Question: I want to display my app logo displays in data folder like this

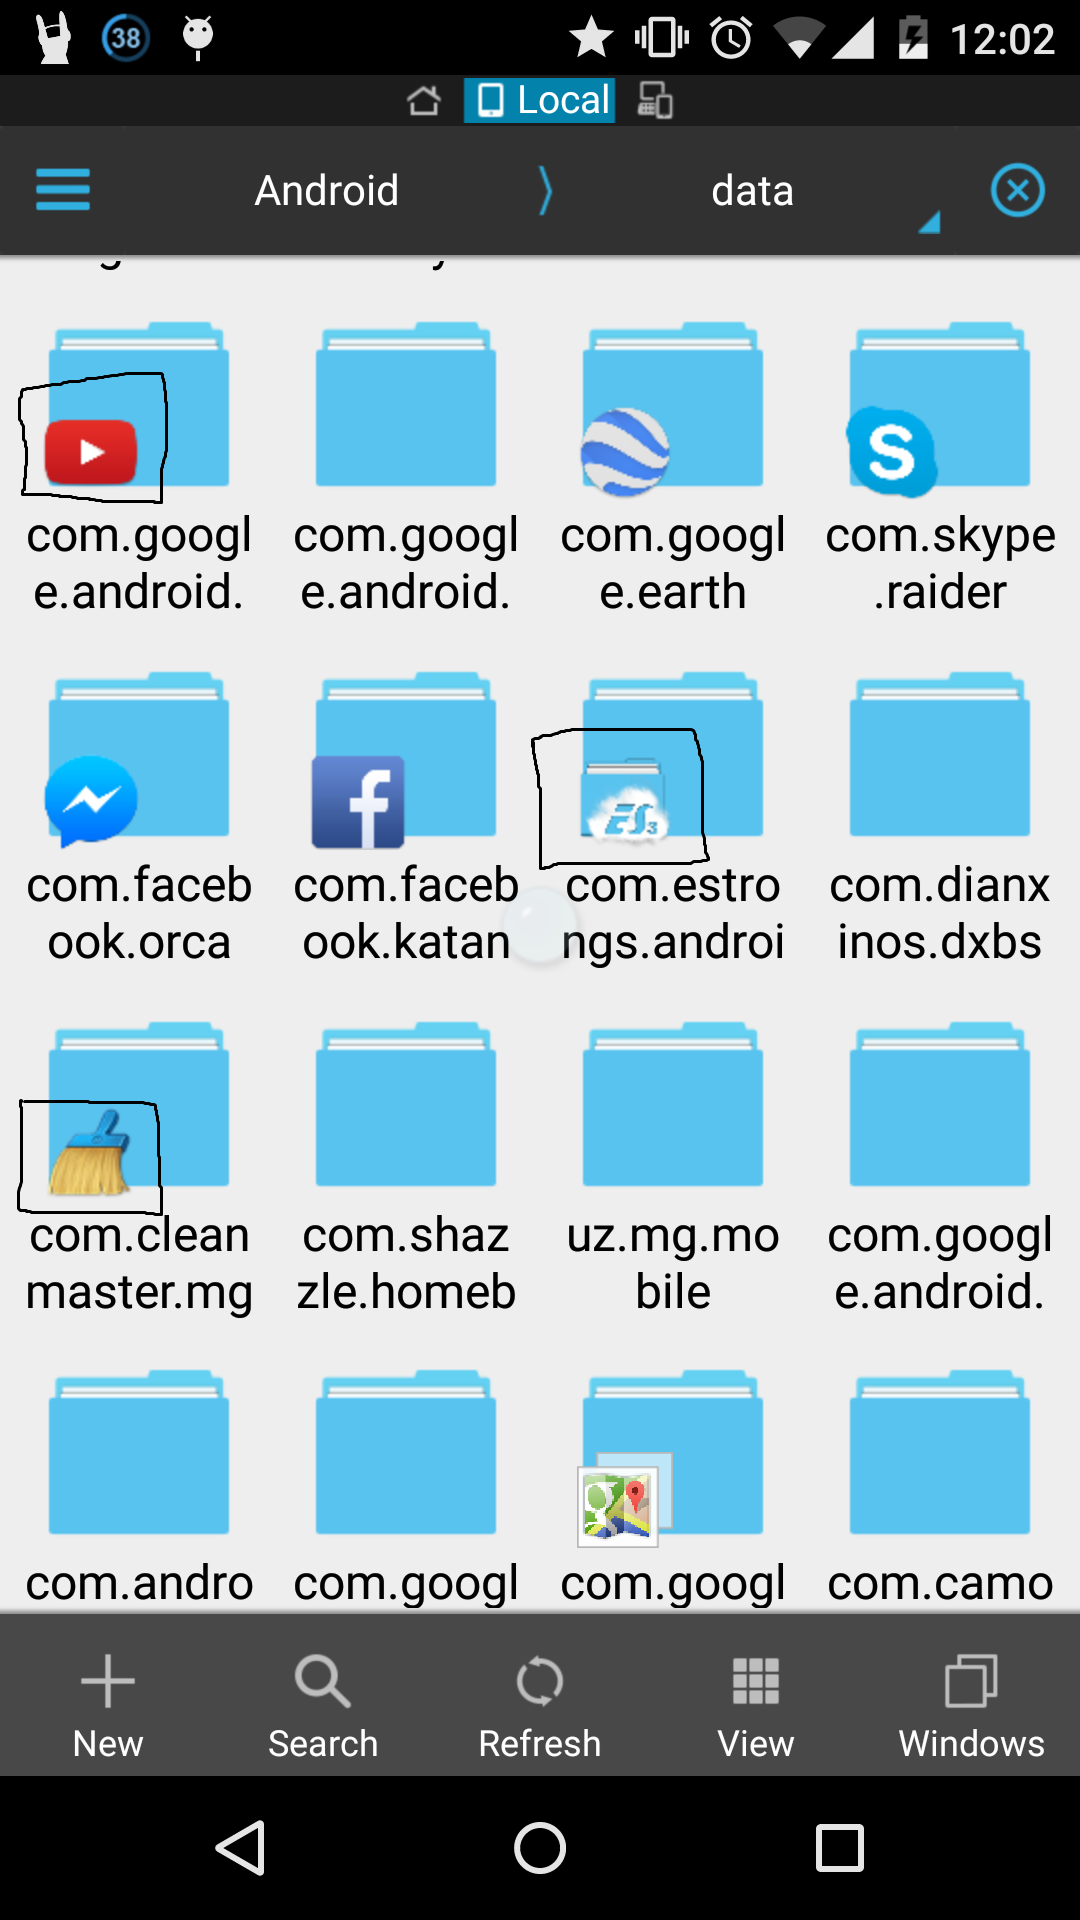
Answer: You can simply follow this link it will help you,
<URL>